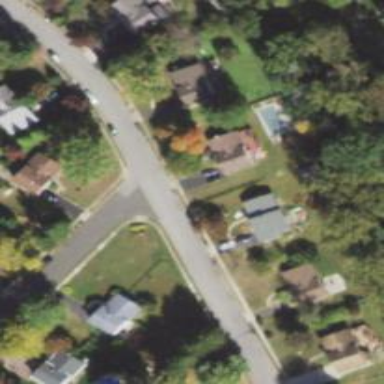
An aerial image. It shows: Unmarked crossing on footway.